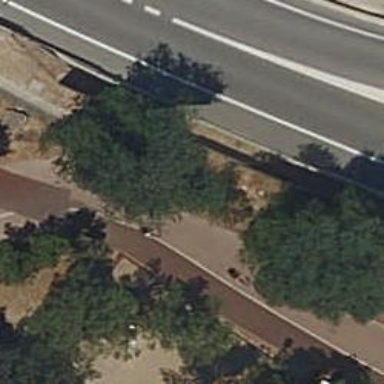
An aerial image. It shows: Paved cycleway.